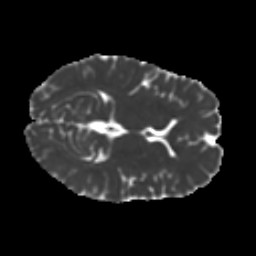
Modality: MD
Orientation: axial
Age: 23
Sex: male
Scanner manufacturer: ge
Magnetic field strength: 3 T
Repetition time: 7.8 s
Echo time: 0.0607 s